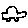
Label: car